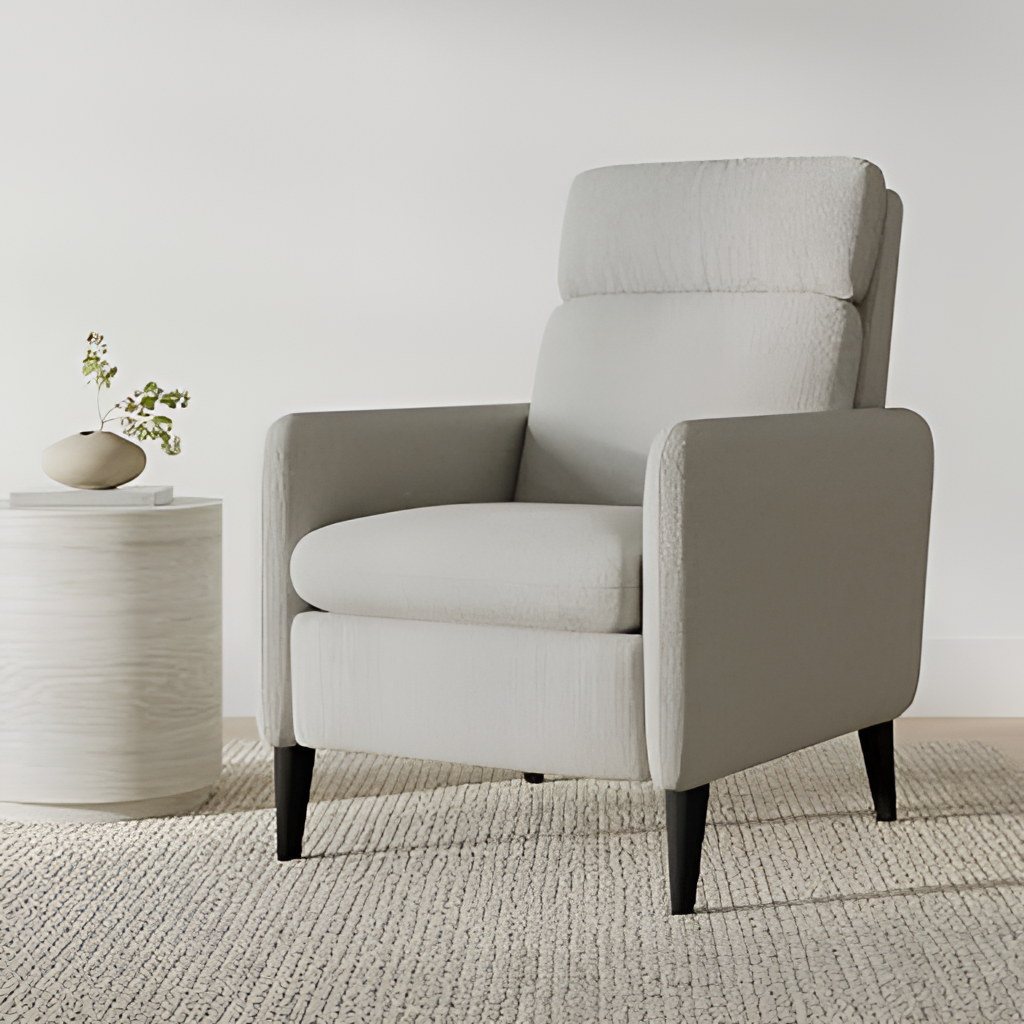
living room, fabric armchair, wood flooring, with plank pattern, minimalist, white paint wallpaper, with solid pattern